Question: I'm trying to create a new layout. My last layout that I used was GridLayout and basically created a table with 3 columns and 8 rows. With rowspan I was able to achieve the look that I wanted within Eclipse however, my screen is a little longer on my phone then Eclipse is and it shows that column 1 and 2 look good, but 3 was stretched to the right.
The new layouts looks like this:

** You can see the arrow on the right side is well over the edge of the screen and I don't know why. I'm trying to create a layout that when used on different devices will scale appropriately.
The XML code is as follows:
'''
<TableLayout xmlns:android="http://schemas.android.com/apk/res/android"
android:layout_width="fill_parent"
android:layout_height="fill_parent" >
<TableRow
android:id="@+id/tableRow1"
android:layout_width="fill_parent"
android:layout_height="wrap_content" >
<LinearLayout
android:layout_width="fill_parent"
android:layout_height="wrap_content"
android:weightsum="1.0" >
<ImageView
android:id="@+id/arrowLeft"
android:layout_width="0dp"
android:layout_height="wrap_content"
android:layout_weight=".33"
android:src="@drawable/arrowleftoff" />
<Space
android:layout_width="0dp"
android:layout_height="match_parent"
android:layout_weight=".34" />
<ImageView
android:id="@+id/arrowRight"
android:layout_width="0dp"
android:layout_height="wrap_content"
android:layout_weight=".33"
android:src="@drawable/arrowrightoff" />
</LinearLayout>
</TableRow>
<TableRow
android:id="@+id/tableRow2"
android:layout_width="fill_parent"
android:layout_height="wrap_content" >
<LinearLayout
android:layout_width="fill_parent"
android:layout_height="wrap_content" >
</LinearLayout>
</TableRow>
<TableRow
android:id="@+id/tableRow3"
android:layout_width="fill_parent"
android:layout_height="wrap_content" >
<LinearLayout
android:layout_width="fill_parent"
android:layout_height="wrap_content" >
</LinearLayout>
</TableRow>
</TableLayout>
'''
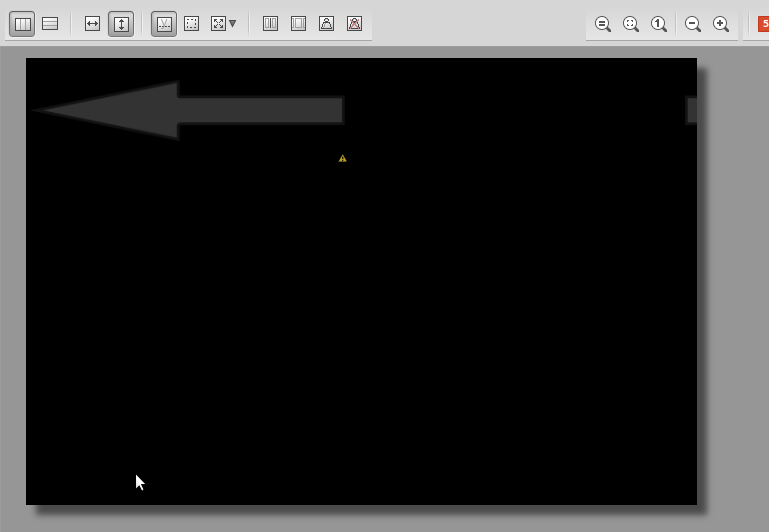
Answer: The issue was caused by a lack of understanding how Eclipse works regarding layout. First, the screen shown in the Eclipse visual layout editor is an "example" of what it would look like given the selected device at the top of the window (in my case Nexus S).
Second, the Layout I was using was not anchoring to certain elements or to the parent. Therefore when the screen dimensions changed, the layout changed with it.
Conclusion: I am now using and understanding RelativeLayout and it works wonders once you figure it out.
Here is a great resource which really helped me understand what was going on: <URL>